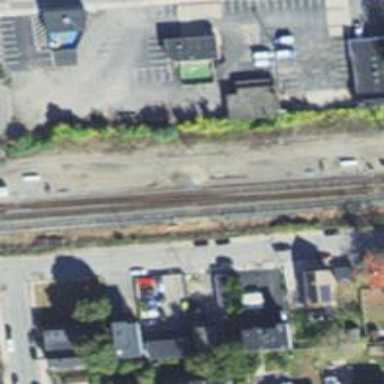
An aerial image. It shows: Railway track.